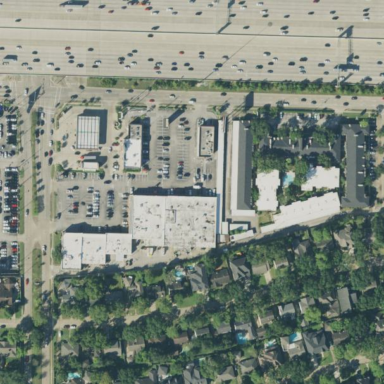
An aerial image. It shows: Retail area.